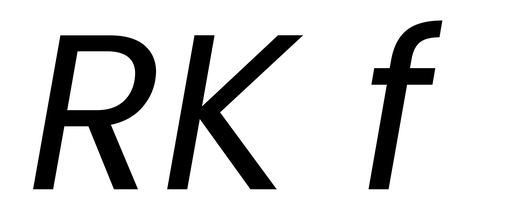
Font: Poppins-Italic